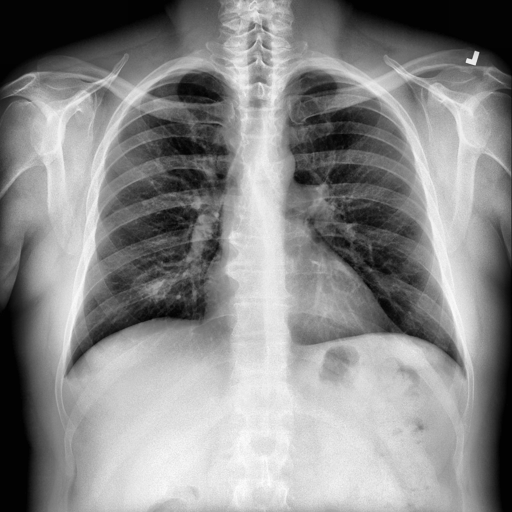
Finding: NORMAL